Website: ulta-beauty
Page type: delivery-shipping
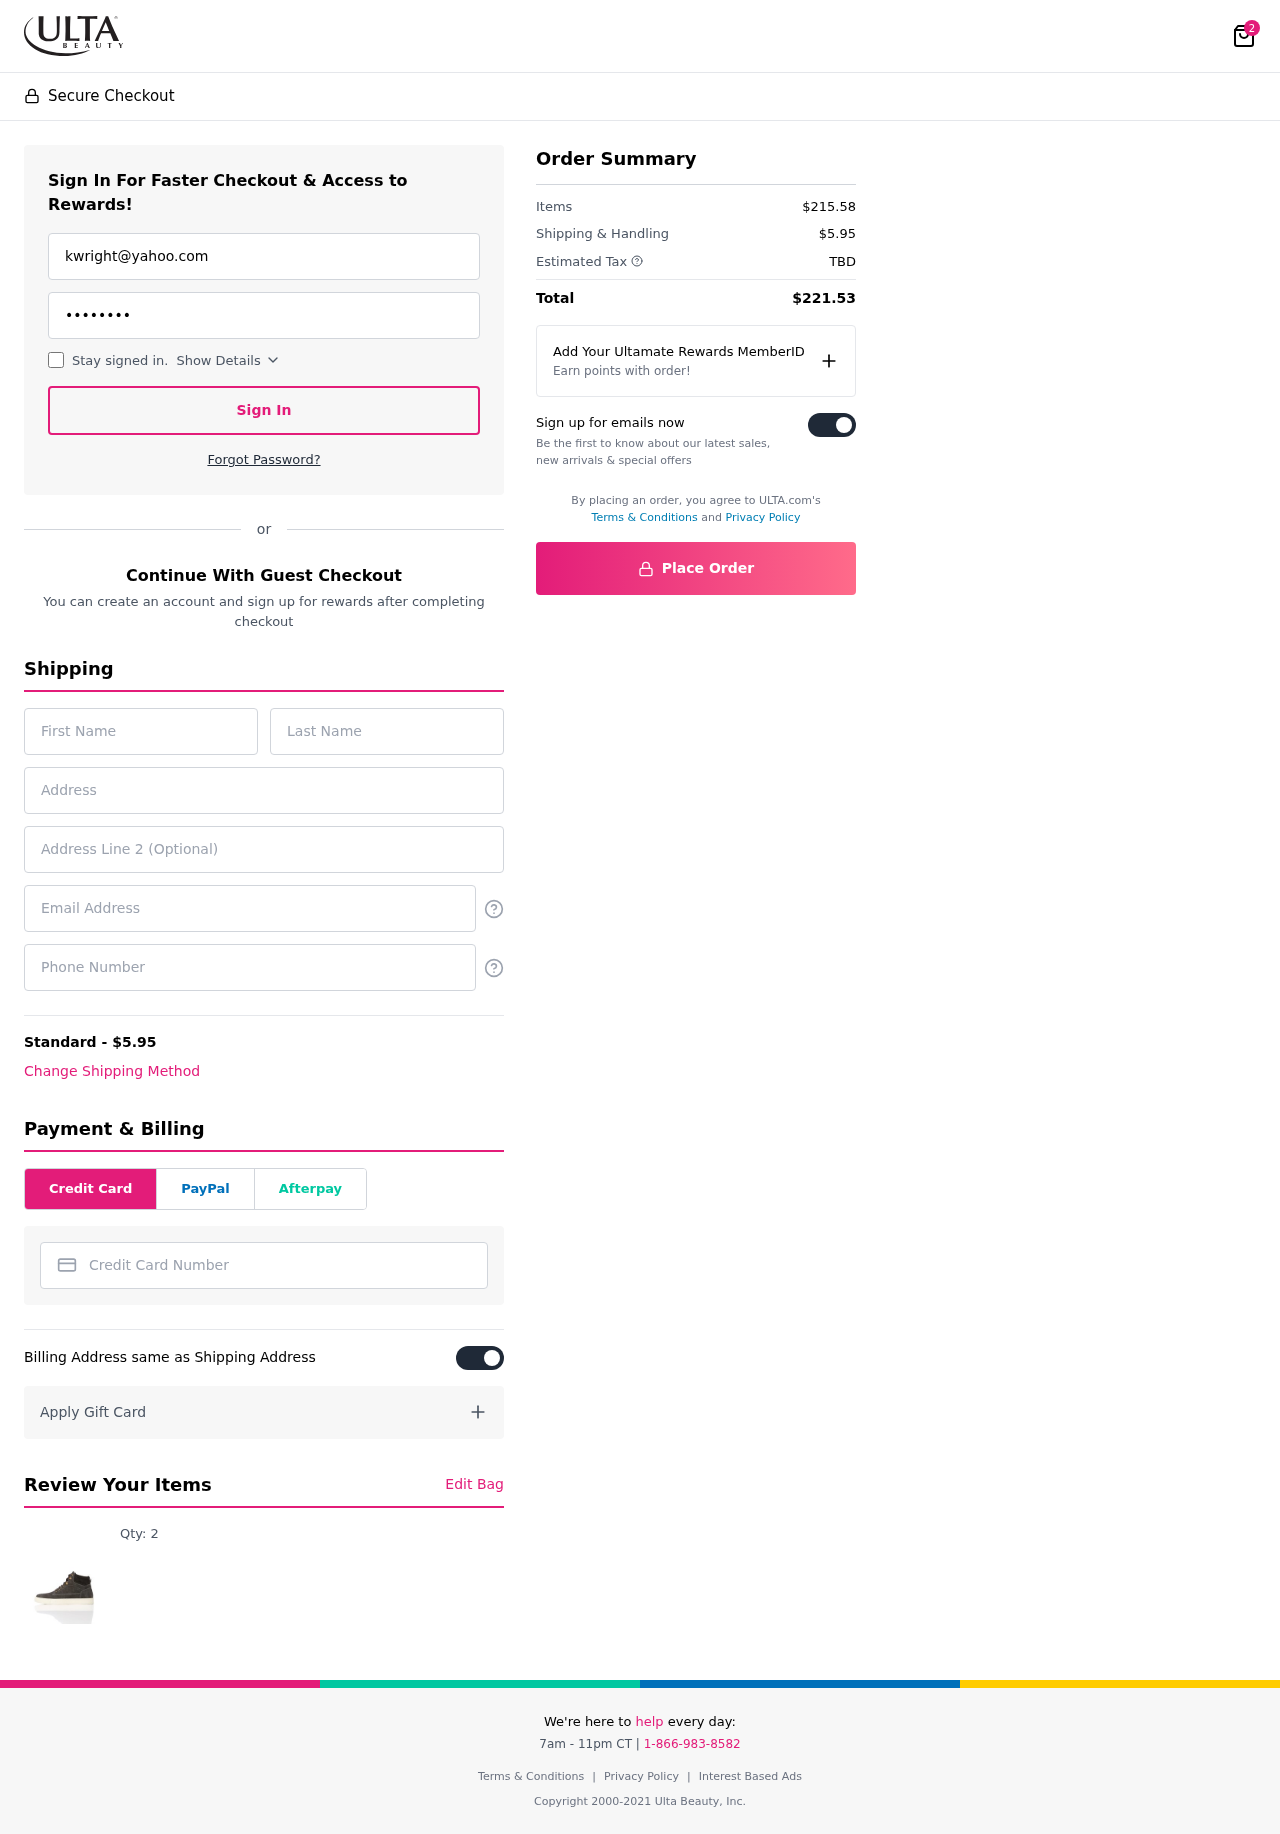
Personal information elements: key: PII_CARD_NUMBER
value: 2400 6269 1211 8357
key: PII_EMAIL
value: kwright@yahoo.com
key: PII_EMAIL2
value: kwright@yahoo.com
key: PII_FIRSTNAME
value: Kristine
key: PII_LASTNAME
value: Wright
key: PII_PHONE
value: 9737414340
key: PII_STREET
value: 57700 Jorge Fields
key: PII_STREET2
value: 668 David Pines
Product elements: key: PRODUCT1_QUANTITY
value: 2
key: PRODUCT1
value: Qty: 2
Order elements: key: ORDER_NUM_ITEMS
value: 2
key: ORDER_SHIPPING_COST
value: $5.95
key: ORDER_SUBTOTAL
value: $215.58
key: ORDER_TAX
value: TBD
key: ORDER_TOTAL
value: $221.53